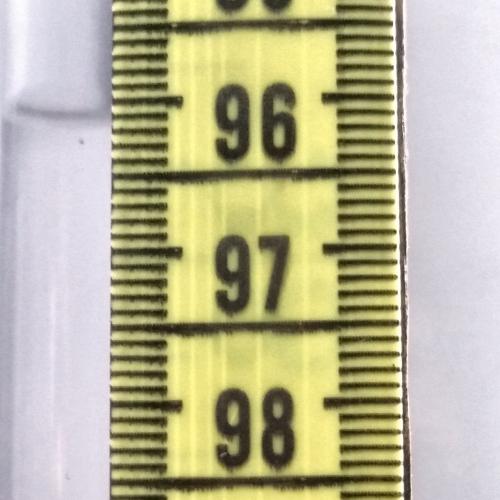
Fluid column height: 96.1 cm